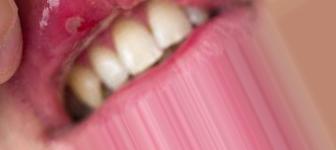
Condition: Mouth Ulcer